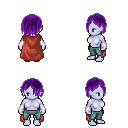
a pixel art fantasy rpg character, female body template, dark elf, purple skin, maroon cape, teal pants, purple bangs hairstyle, white cloth bracers, four views (front, back, left, right), 2x2 character sprite sheet, small pixel art, hard edges, no anti-aliasing